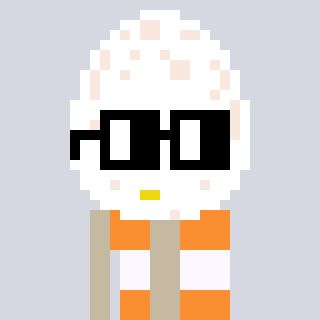
a pixel art character with square black glasses, a egg-shaped head and a bege-colored body on a cool background